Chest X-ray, AP view. Patient: 9 years old, sex M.
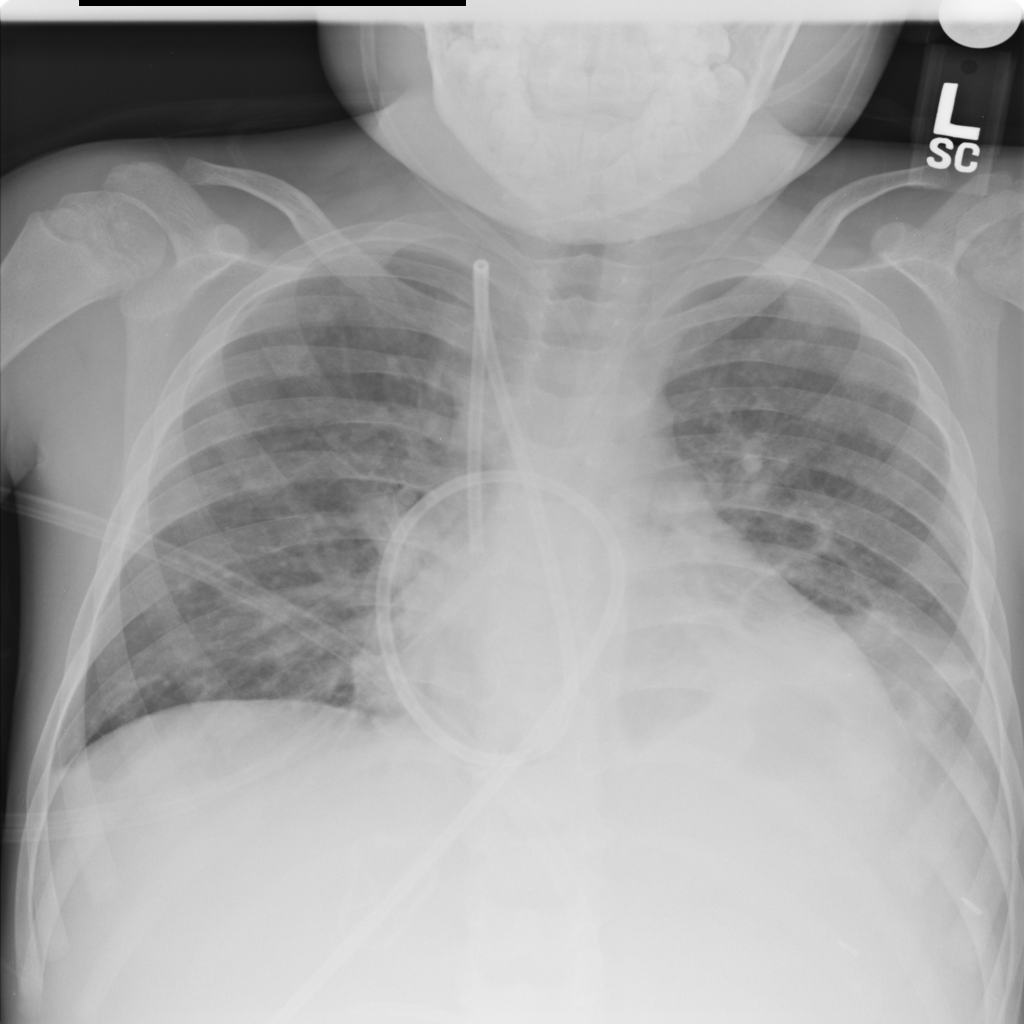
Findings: Consolidation, Infiltration, Nodule